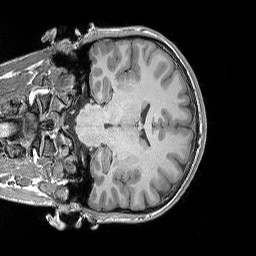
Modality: T1w
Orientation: coronal
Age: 19
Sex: male
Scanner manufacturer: siemens
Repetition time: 2.25 s
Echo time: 0.00302 s